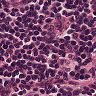
Metastatic tissue present: no